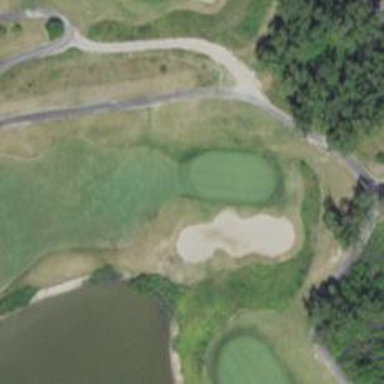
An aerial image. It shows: View of golf hole.